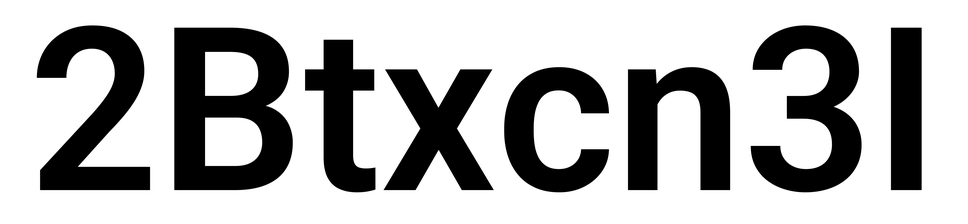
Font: Roboto_SemiBold